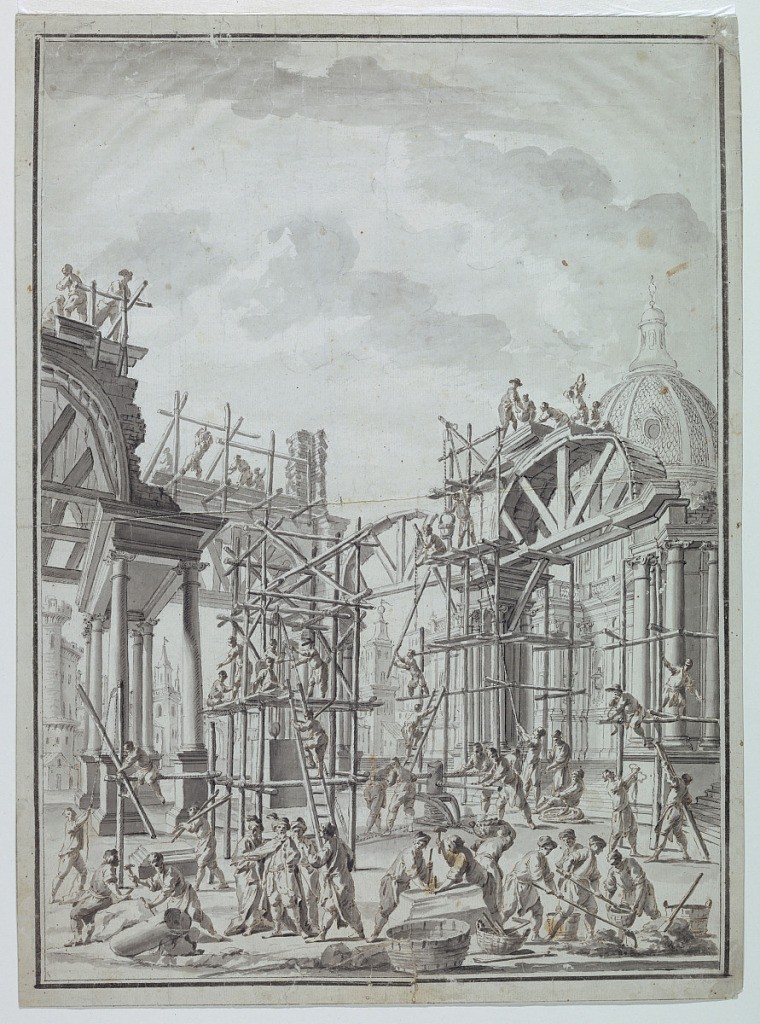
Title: Workmen building arcades
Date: ca. 1740
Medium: Pen and bistre and gray wash on paper
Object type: Drawing
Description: Workmen constructing arcades, possibly for a theater set. Workmen on scaffolding around arcades are occupied with masonry, sculpturing and the pulling up of a huge stone with a winch. Domes building in background. Some figures are in Turkish dress.